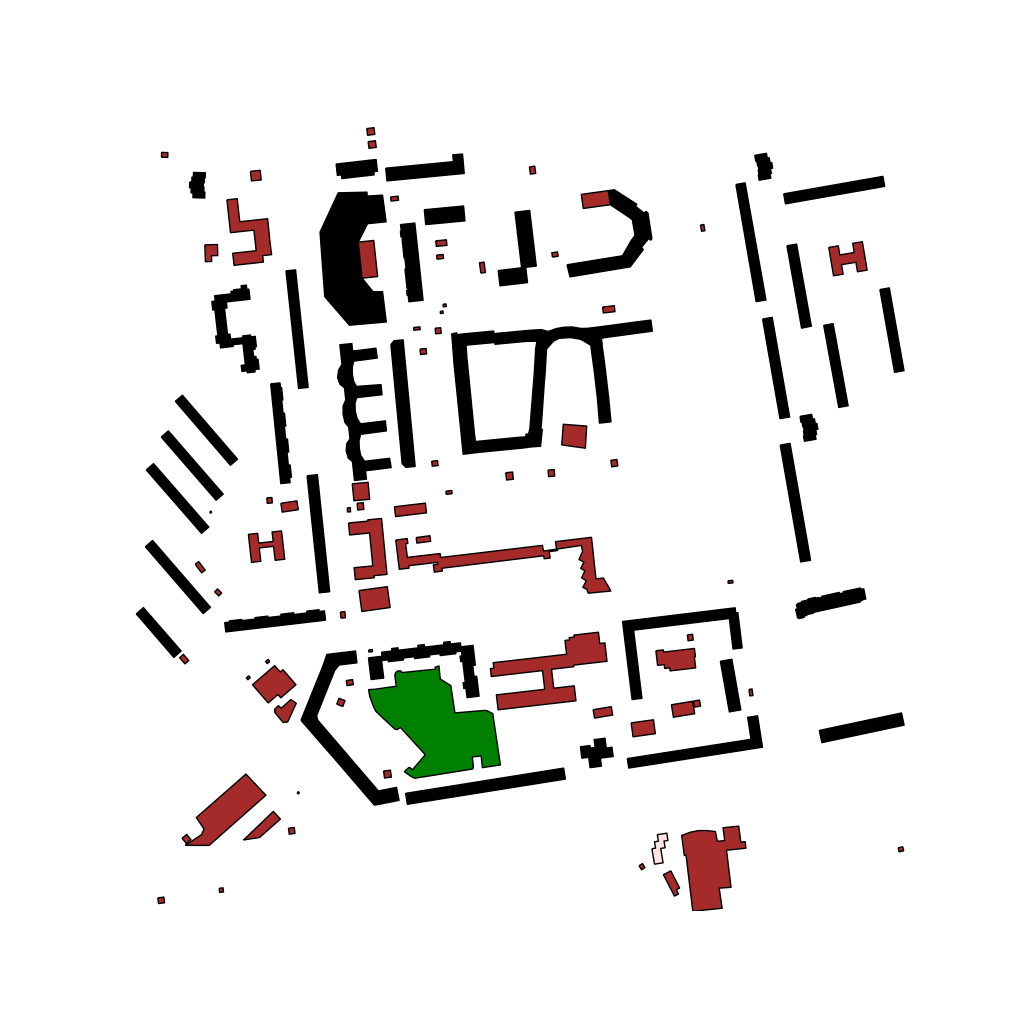
Tags: overhead vector_map, business, recreation, residential, special, modern, soviet, high_rise, individual_rise, low_rise, medium_rise, density_1, Building, Facility, Gas, Park, 1.0 km²